【题型】解答题　【知识点】平面几何　【难度】medium
如图，在 $\triangle ABC$ 中，$AB = AC$，以 $AC$ 为直径作 $\odot O$，$AB$ 与 $\odot O$ 交于点 $D$，$BC$ 与 $\odot O$ 交于点 $E$，点 $F$ 是 $\odot O$ 外一点，$CF \perp BF$，$BF = BD$。

(1) 求证：$FC$ 是 $\odot O$ 的切线。

(2) 若 $\angle BAC = 30^\circ$，$AB = 4$。

$^{\textcircled{1}}$ 求 $\overset{\frown}{AD}$ 的长；

$^{\textcircled{2}}$ 求图中由 $\overset{\frown}{CD}$，线段 $DB$，$BF$，$FC$ 所组成的封闭图形的面积
【解答】
【答案】(1)见解析

(2)$^{\textcircled{1}}$$\dfrac{4\pi}{3}$；$^{\textcircled{2}}$$8-3\sqrt{3}-\dfrac{2\pi}{3}$

【分析】

【详解】（1）如图所示，连接$CD$

$\because AC$为直径，\\
$\therefore \angle ADC=90^\circ$，\\
$\therefore \angle BDC=90^\circ=\angle F$。\\

$\because BF=BD$，$BC=BC$，\\
$\therefore \text{Rt}\triangle CDB \cong \text{Rt}\triangle CFB \ (\text{HL})$，\\
$\therefore \angle CBD=\angle CBF$。\\

$\because AB=AC$，\\
$\therefore \angle ACB=\angle ABC$，\\
$\therefore \angle ACB=\angle CBF$，\\
$\therefore AC \parallel BF$，\\
$\therefore \angle ACF=\angle F=90^\circ$。\\

$\because AC$为直径，\\
$\therefore FC$是$\odot O$的切线；

（2）$^{\textcircled{1}}$$\because \angle BAC=30^\circ$，$OA=OD$，\\
$\therefore \angle OAD=\angle ODA=30^\circ$，\\
$\therefore \angle AOD=180^\circ-\angle OAD-\angle ODA=120^\circ$。\\

$\because AB=4$，\\
$\therefore AC=AB=4$，\\
$\therefore OA=OD=OC=2$，\\
$\therefore \overset{\frown}{AD}=\dfrac{120\pi \times 2}{180}=\dfrac{4\pi}{3}$；

$^{\textcircled{2}}$$\because \angle BAC=30^\circ$，$AC=AB=4$，$\angle ADC=90^\circ$，\\
$\therefore CD=\dfrac{1}{2}AC=2$，\\
$\therefore AD=\sqrt{AC^2-CD^2}=2\sqrt{3}$，\\
$\therefore BD=AB-AD=4-2\sqrt{3}$。\\

$\because \text{Rt}\triangle CDB \cong \text{Rt}\triangle CFB$，\\
$\therefore S_{\triangle CFB}=S_{\triangle CDB}=\dfrac{1}{2}BD \cdot CD=\dfrac{1}{2} \times (4-2\sqrt{3}) \times 2=4-2\sqrt{3}$，\\
$\therefore S_{\triangle ABC}=\dfrac{1}{2}AB \cdot CD=\dfrac{1}{2} \times 4 \times 2=4$，\\
$\therefore S_{\text{四边形}ABFC}=S_{\triangle ABC}+S_{\triangle CFB}=4+4-2\sqrt{3}=8-2\sqrt{3}$。\\

$\because OA=OC$，\\
$\therefore S_{\triangle OAD}=\dfrac{1}{2}S_{\triangle ACD}=\dfrac{1}{2} \times \dfrac{1}{2} \times 2\sqrt{3} \times 2=\sqrt{3}$。\\

$\because \angle COD=180^\circ-\angle AOD=60^\circ$，\\
$\therefore S_{\text{扇形}OCD}=\dfrac{60\pi \times 2^2}{360}=\dfrac{2\pi}{3}$。\\

$\therefore$ 线段$DB$，$BF$，$FC$所组成的封闭图形的面积\\
$=S_{\text{四边形}ABFC}-S_{\triangle AOD}-S_{\text{扇形}OCD}$\\
$=8-2\sqrt{3}-\sqrt{3}-\dfrac{2\pi}{3}$\\
$=8-3\sqrt{3}-\dfrac{2\pi}{3}$。

【点睛】此题考查了切线的判定，全等三角形的性质和判定，勾股定理，求不规则图形面积等知识，解题的关键是掌握以上知识点。
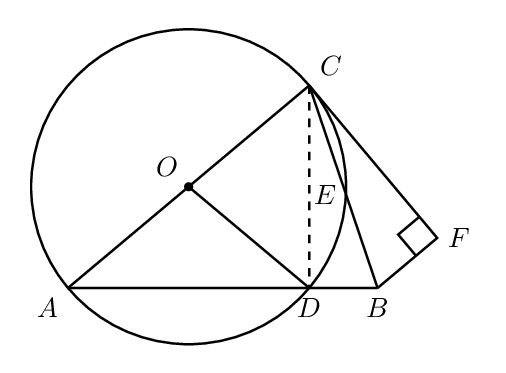